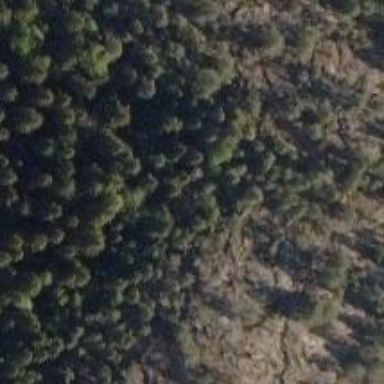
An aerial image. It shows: Cliff in nature.